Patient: sex M, age 63
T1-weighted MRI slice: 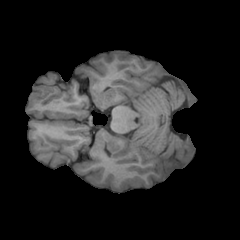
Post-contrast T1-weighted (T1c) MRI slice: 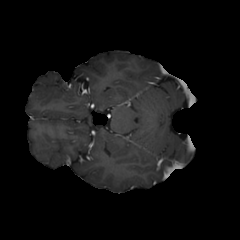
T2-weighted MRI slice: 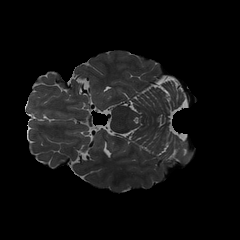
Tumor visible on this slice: no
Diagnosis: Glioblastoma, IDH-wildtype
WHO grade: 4